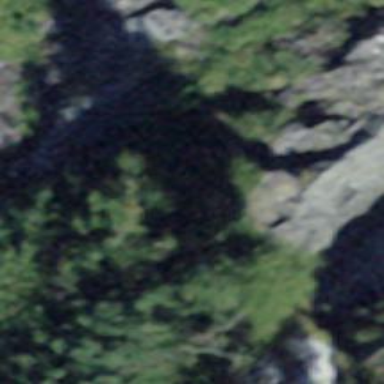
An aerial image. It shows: Natural cliff.